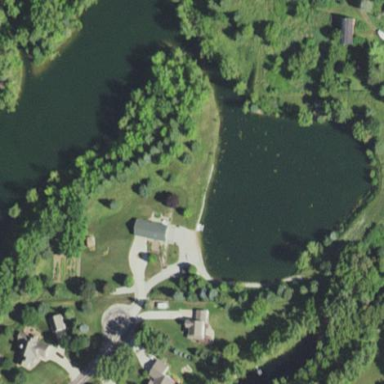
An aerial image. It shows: Peaceful pond surrounded by nature.